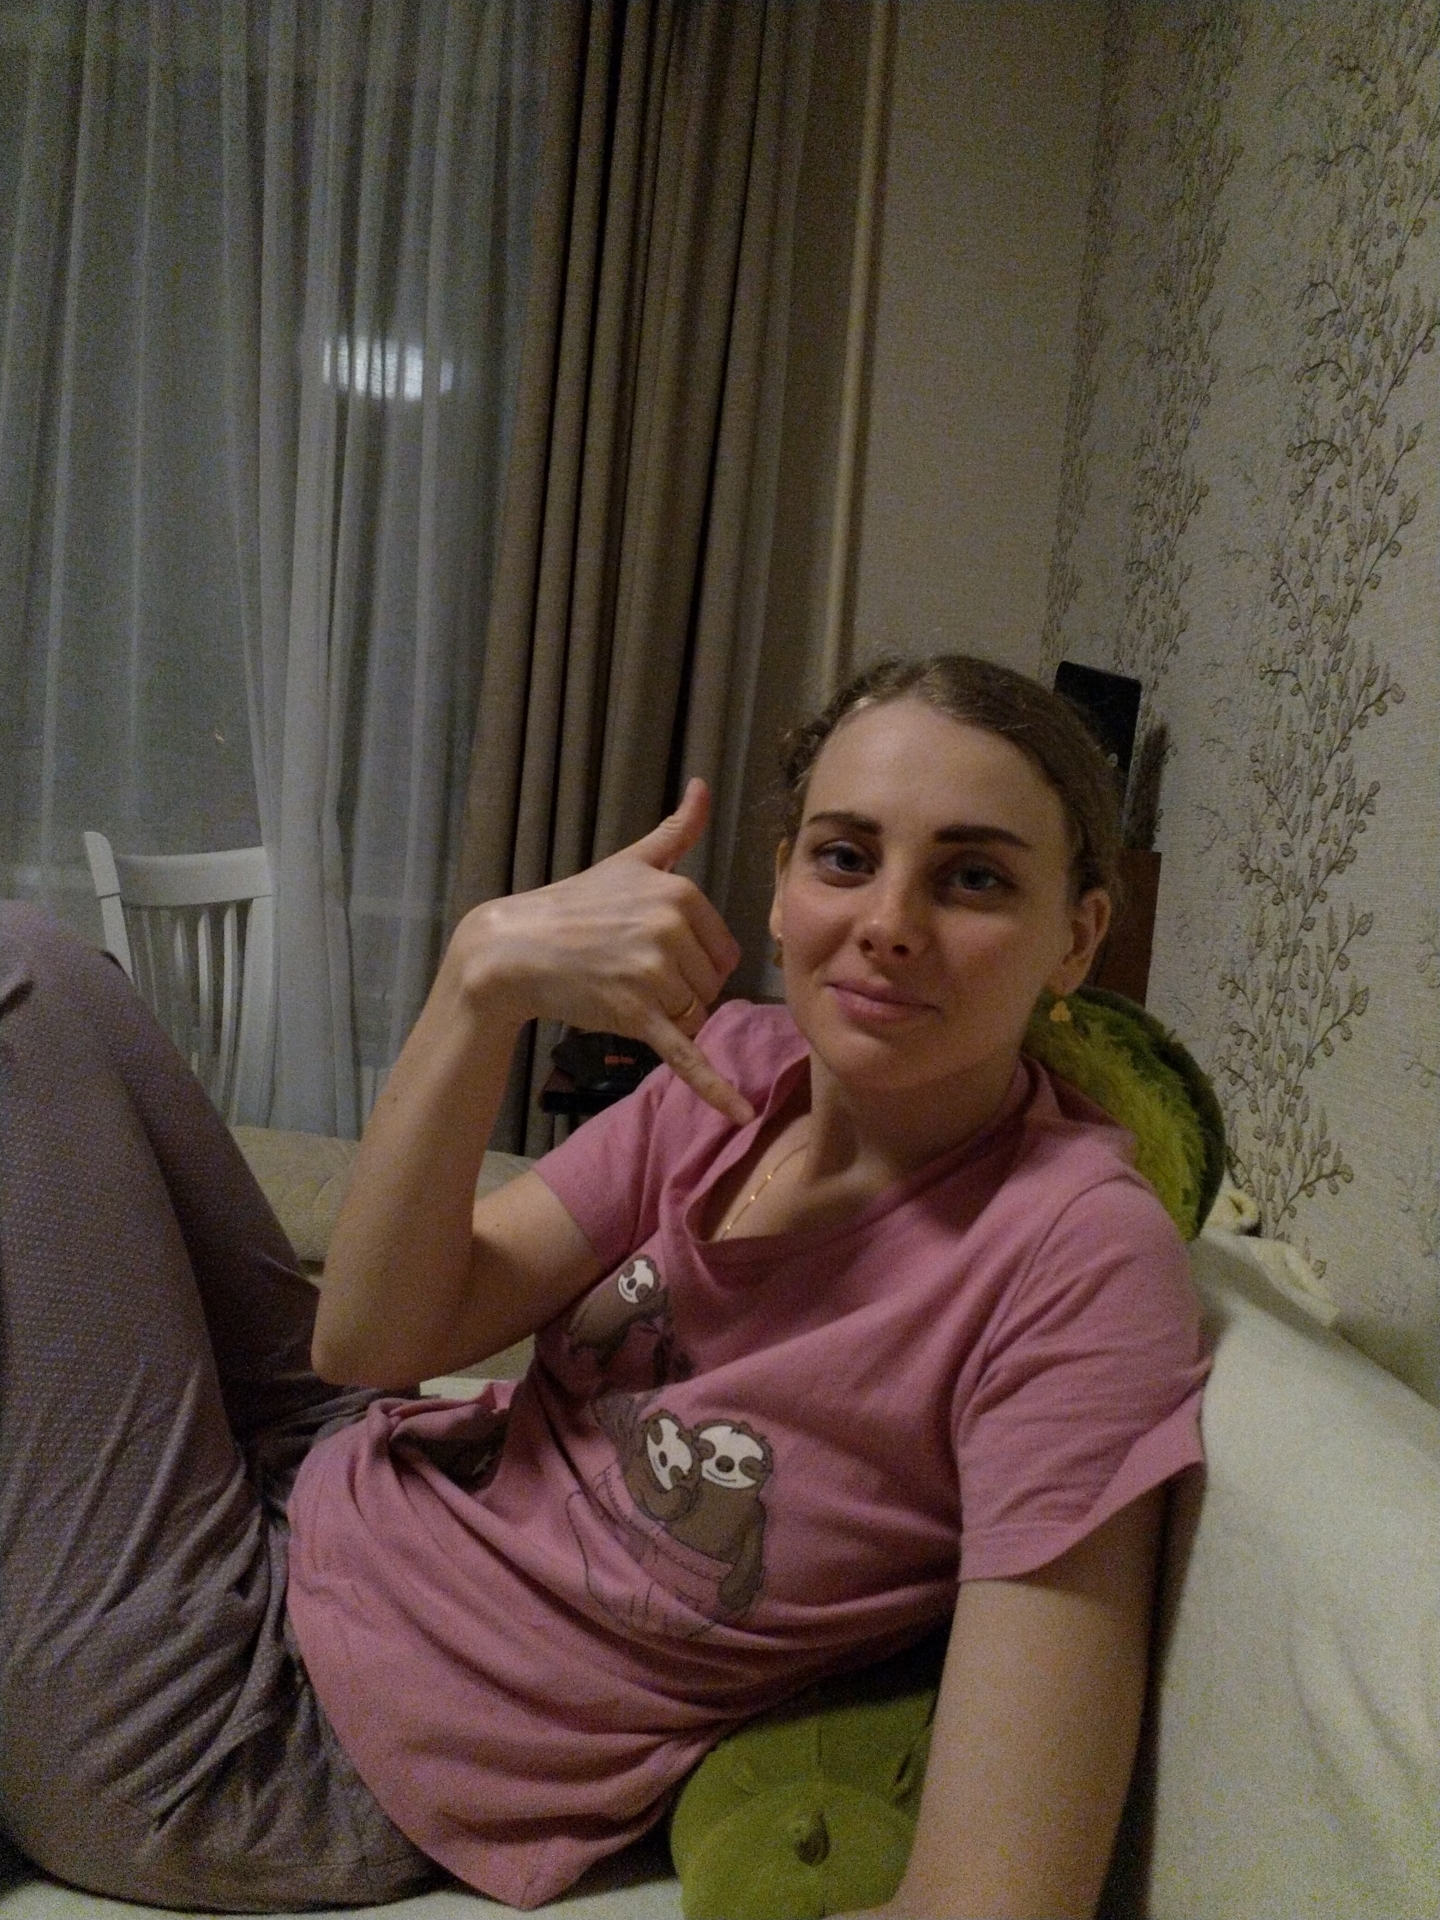
Label: noise